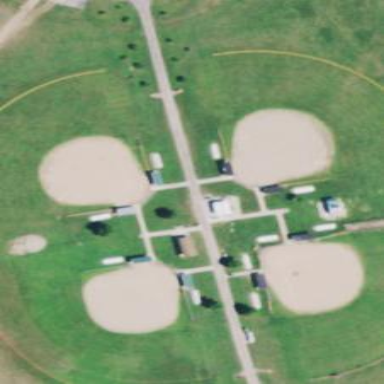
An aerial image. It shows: Baseball pitch for leisure and sports activities.